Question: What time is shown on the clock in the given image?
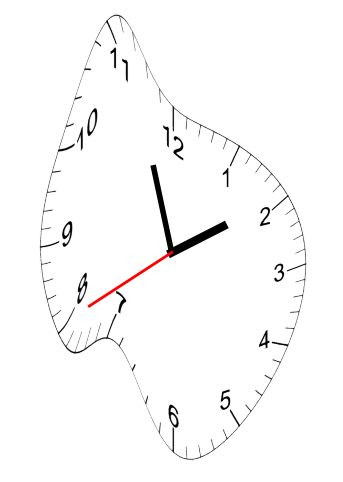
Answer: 01:56:40